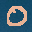
Label: 0